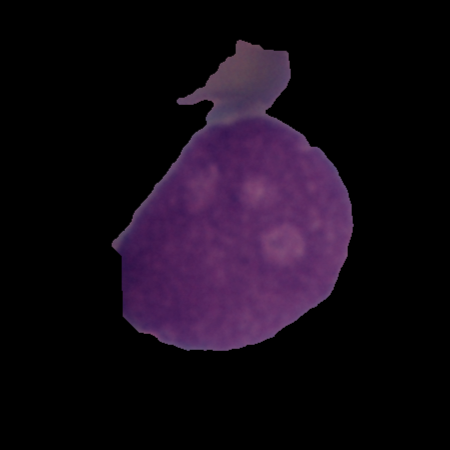
Label: cancer